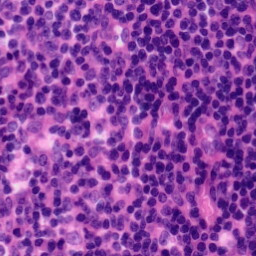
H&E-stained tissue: Tonsil